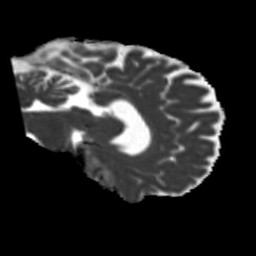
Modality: MD
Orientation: sagittal
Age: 49
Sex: male
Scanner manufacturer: siemens
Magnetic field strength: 3 T
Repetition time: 5.25 s
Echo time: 0.08 s